A scalogram (wavelet time-scale view) of one vibration snapshot from a rotating machine is shown. What is the most likely rotor condition (normal, misalignment, unbalance, looseness)?
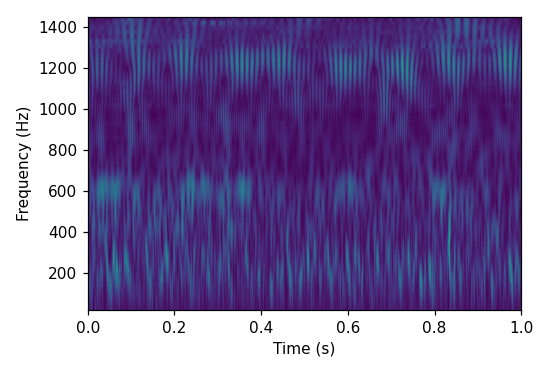
Answer: misalignment